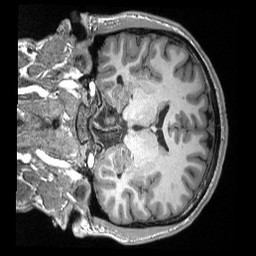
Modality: T1w
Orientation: coronal
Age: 20
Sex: male
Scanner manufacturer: siemens
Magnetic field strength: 3 T
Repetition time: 2.3 s
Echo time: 0.00308 s